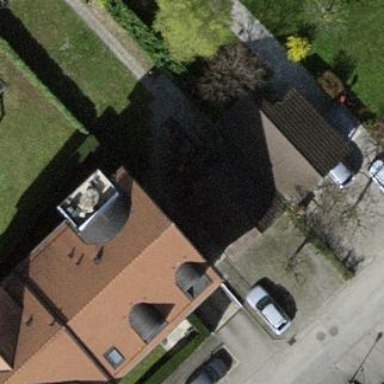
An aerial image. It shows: Garage building.